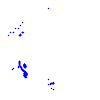
Particle: kaon